Question: I am currently coding an Android app for login and registration. I have discovered that the error is coming from my php file as when I try and just open the file it does not fetch any of the data even though it is connecting correctly to the database.
This is my PHP code here:
'''
<?php
$con=mysqli_connect("mysql7.000webhost.com","a3736257_root","********","a3736257_UD");
if ($con->connect_error) {
die("Connection failed: " . $conn->connect_error);
}
//echo 'connection successful';
$username = 'jack';
$password = 'jackjack';
$statement = mysqli_prepare($con, "SELECT * FROM Parent WHERE username = ? AND password = ?");
mysqli_stmt_bind_param($statement, "ss", $username, $password);
mysqli_stmt_execute;
mysqli_stmt_store_result($statement);
mysqli_stmt_bind_result($statement,$parentID ,$username, $password, $email, $created, $rewardOwed);
$parent = array();
while(mysqli_stmt_fetch($statement)) {
$parent[username] = $username;
$parent[password] = $password;
$parent[email] = $email;
$parent[created] = $created;
}
echo json_encode($parent);
mysqli_stmt_close($statement);
mysqli_close($con); ?>
'''
This is the output when I execute the code

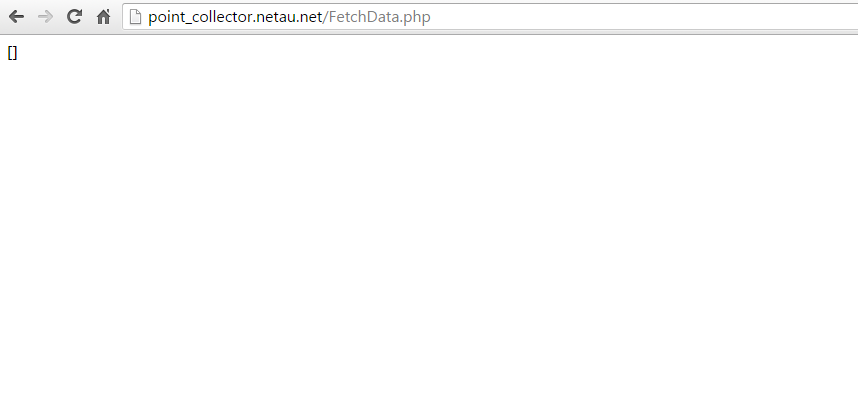
Answer: The <URL>'.
So:
'''
mysqli_stmt_execute;
'''
should be
'''
mysqli_stmt_execute($statement);
'''